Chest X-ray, AP view. Patient: 30 years old, sex F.
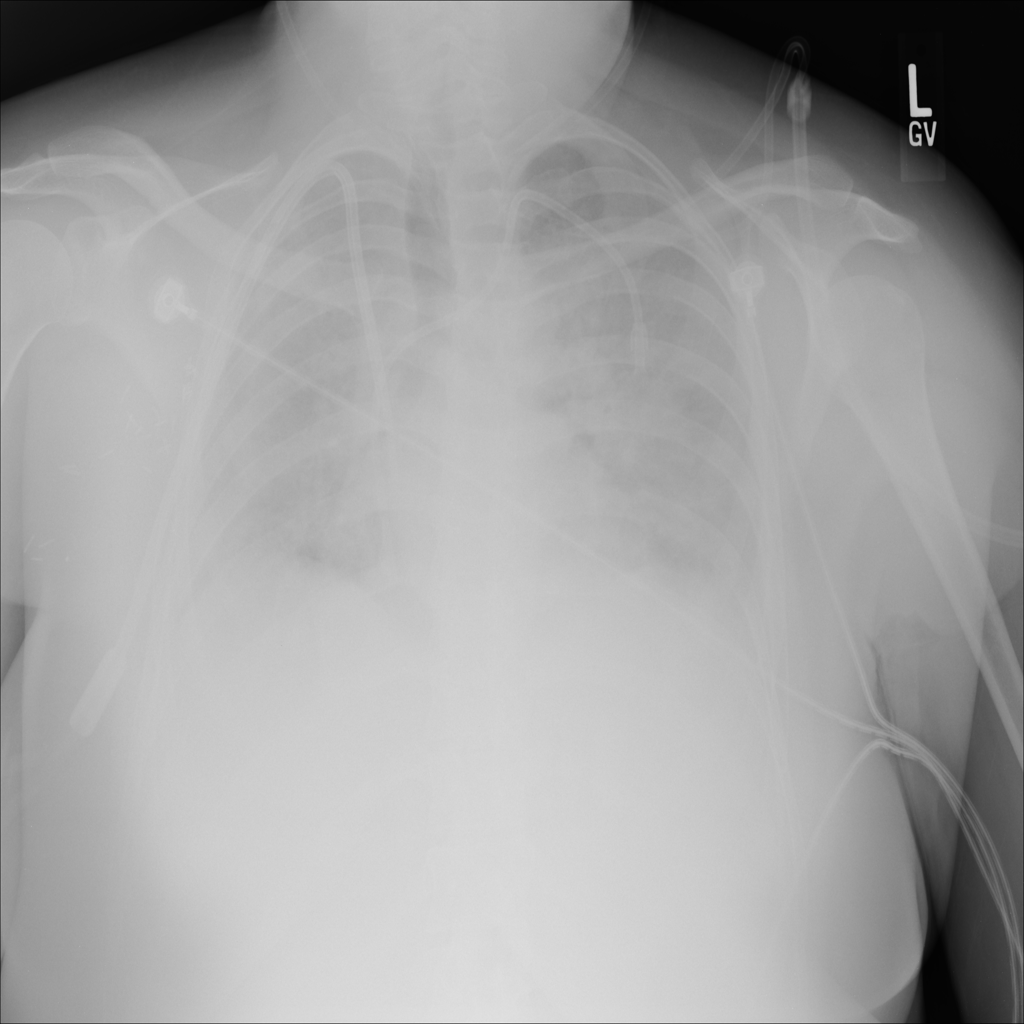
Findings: Consolidation, Edema, Effusion